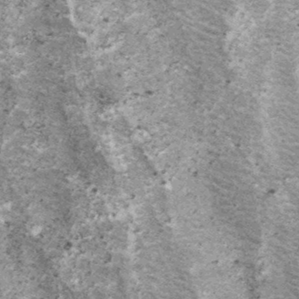
Label: frost